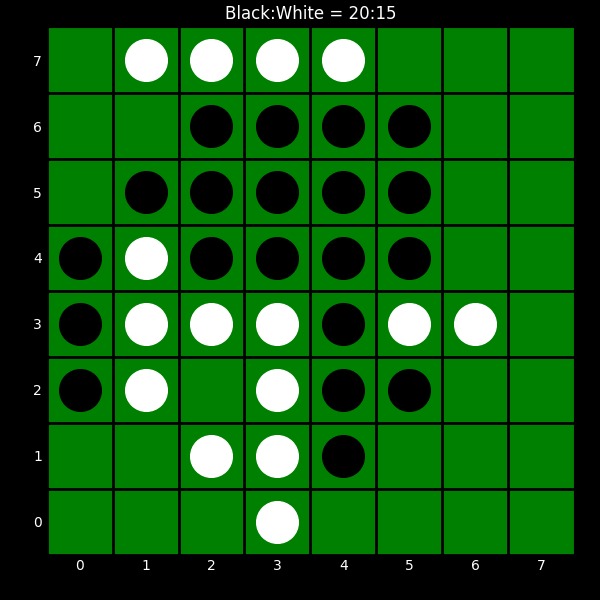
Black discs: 20
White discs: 15